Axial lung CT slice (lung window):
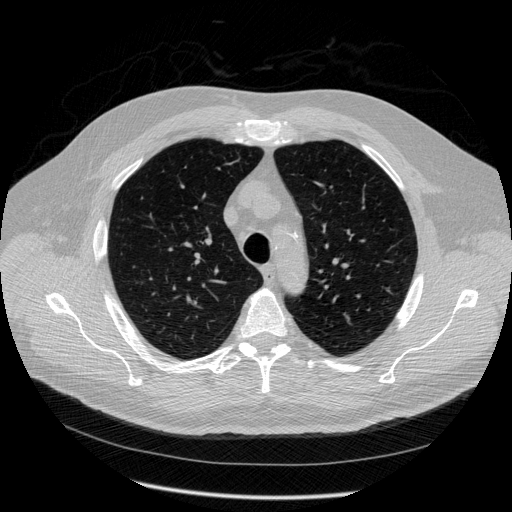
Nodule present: no